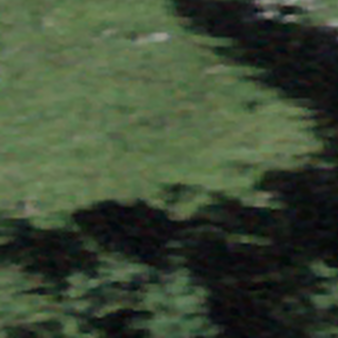
Label: other